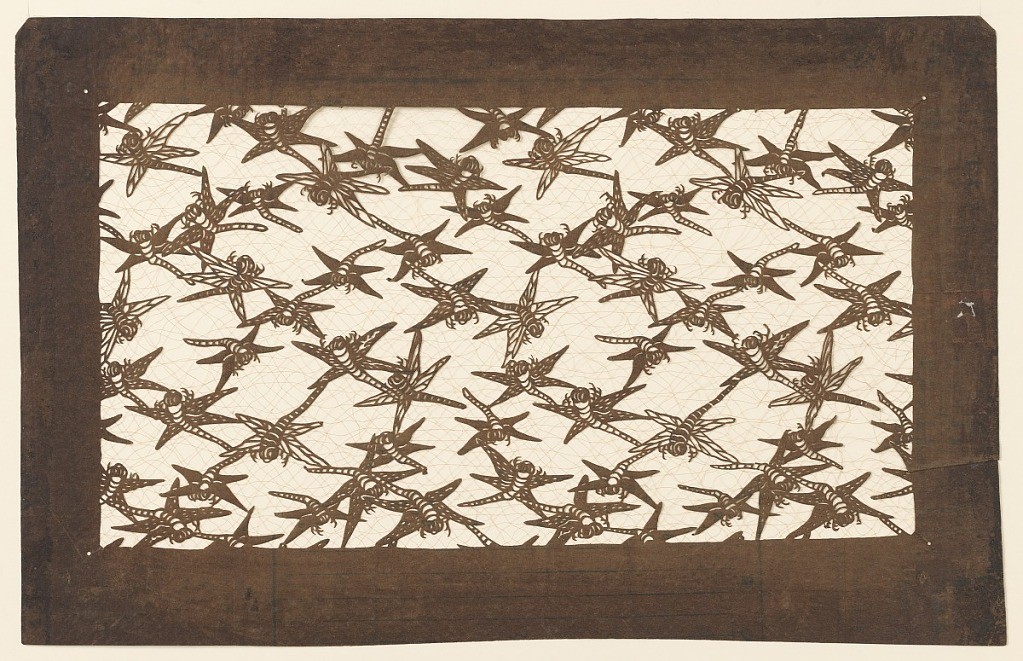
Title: Dragonflies
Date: late 18th - early 19th century
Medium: Mulberry paper (kozo washi) treated with fermented persimmon tannin (kakishibu), silk threads (itoire)
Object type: Katagami
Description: Motif of dragonflies as a repeated pattern are flying in multiple directions. The insects varies in size; while some have solid wings, others have slitted designs.  The vast amounts of negative space are supported by a web of silk threads.The dragonfly or Tombo, is known as the "victory insect," or kachimushi, because of its hunting prowess, agility and speed. A Japanese legend states that this hunting creature has good fortune. Japan is also known as the Island of the Dragonfly "Akitsushima. Akitsu an older version of tombo, and shima meaning island. This motif is often found on samurai armor.